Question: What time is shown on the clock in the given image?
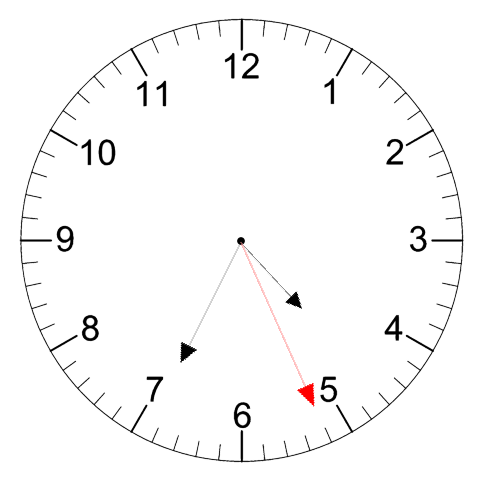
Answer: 04:34:26